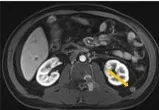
Supraclavicular. Lymph nodes on pulmonary CT after third-line treatment.
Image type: radiology (ct)